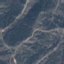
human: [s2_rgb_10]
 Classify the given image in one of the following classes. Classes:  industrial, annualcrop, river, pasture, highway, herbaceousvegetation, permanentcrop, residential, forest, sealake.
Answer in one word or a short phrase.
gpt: HerbaceousVegetation